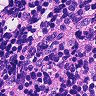
Metastatic tissue present: no